Question: Okay, I have used reset CSS files for quite a while and they have usually worked, but since I have started using CodeIgniter (I don't that has anything to do with it) there has been whitespace around 'div''s that are unaccounted for and persistent across Firefox, Safari and Chrome. I took a screenshot of what I am talking about (the orange arrow is pointing to it):
Any help would be greatly appreciated. Like I said, CSS reset's don't appear to be working.
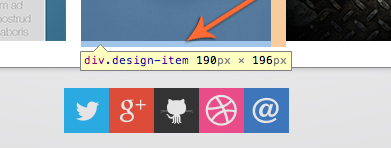
Answer: add 'display: block;' to the img it will remove the extra white space check the result
and i also try the <URL> that they are great tool